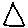
Label: triangle